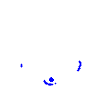
Particle: electron